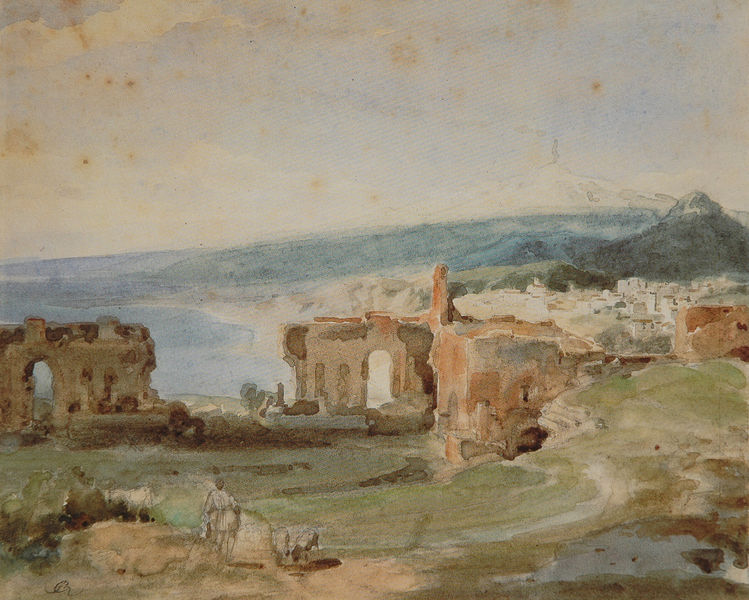
Titel: Taormina - Theater
Künstler: Carl Rottmann
Institution: (Privatbesitz)
Schlagwörter: berg, blau, gemälde, himmel, mann, meer, aquarell, grün, landschaft, ocker, see, stadt, ufer, braun, fenster, grau, hell, orange, pastell, skizze, tür, weiss, zeichnung, ausblick, gras, rot, tiere, weg, wiese, beige, malerei, alt, stein, horizont, häuser, hügel, weite, rauch, boden, insel, theater, rund, turm, aussicht, küste, sommer, strand, ansicht, bogen, italien, süden, studie, berge, dorf, luftperspektive, idylle, oliv, romantik, blue, white, black, green, old, painting, wall, yellow, brown, tor, arena, unscharf, bögen, ruine, antike, torbogen, vulkan, ruinen, rom, tümpel, cliff, cloud, clouds, man, rocks, sky, wanderer, hill, hills, lake, landscape, mountain, ocean, water, distance, houses, tower, village, balu, grass, arkadien, schafe, hirte, schäfer, ruin, ruins, dog, staffagefiguren, door, town, vesuv, mittelmeer, rottmann, person, sizilien, city, neapel, pompei, walls, buildings, water colour, watercolor, ausgrabung, peak, rost, animal, ideallandschaft, cows, horse, cane, ideale landschaft, sheep, ätna, ahfen, äthna, stick, shepherd, staff, taormina, vista, herculaneum, herder, 17. jahrhundert, dilis, architechture, stained, roman arches, waterpainting, wasserzeichnung, stucture, archies, downlill